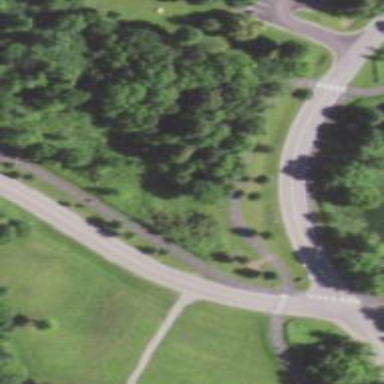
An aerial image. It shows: Asphalt cycleway.